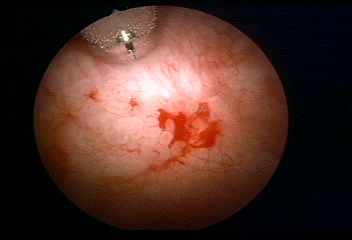
Modality: WLC
Class: Malignant
Subclass: LowGradePapillary
Lesion: L1
Stage: Ta
Morphology: Papillary
Bladder cancer association: Yes
Annotated structures: Tumor